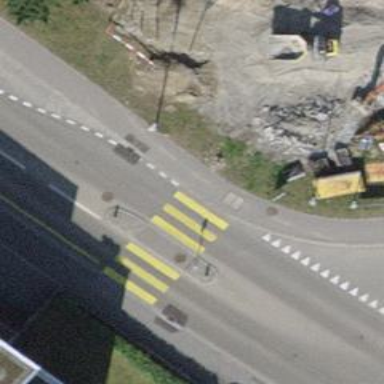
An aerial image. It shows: Marked crossing on footway.